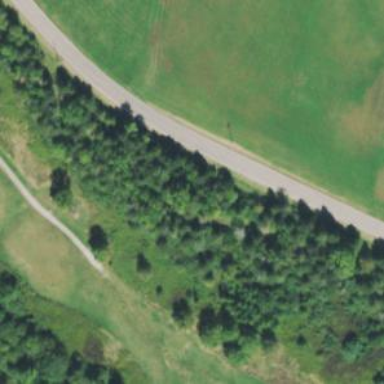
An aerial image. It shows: Bridleway.